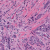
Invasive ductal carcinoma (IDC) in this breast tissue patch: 1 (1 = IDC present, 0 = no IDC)